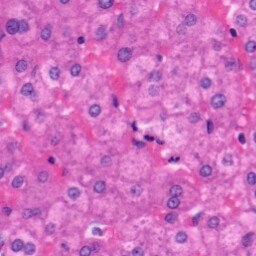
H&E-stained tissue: Liver